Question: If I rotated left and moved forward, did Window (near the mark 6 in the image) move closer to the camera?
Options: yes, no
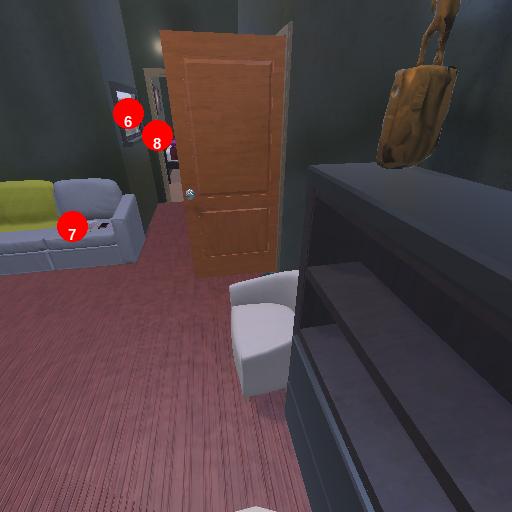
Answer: yes